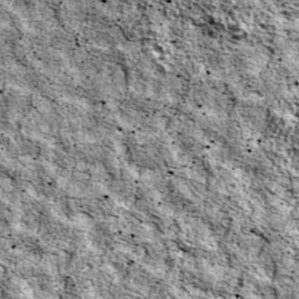
Label: non_frost